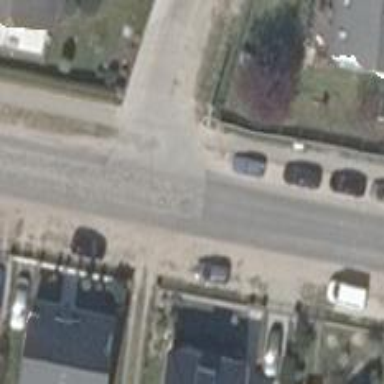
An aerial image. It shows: Residential road with sidewalk on the left.